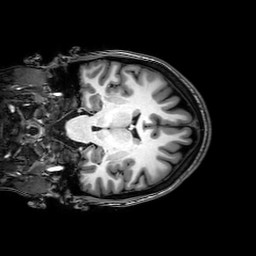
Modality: T1w
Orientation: coronal
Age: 23
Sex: female
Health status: healthy
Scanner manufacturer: philips
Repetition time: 0.008294 s
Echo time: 0.00381 s